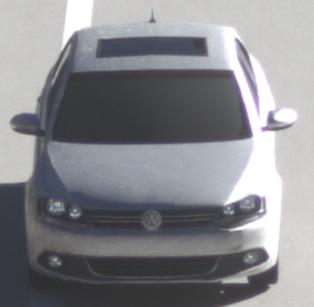
Make: VW
Model: Jetta 1.2 TSI
Detailed model: Jetta (IV)
Model produced from: 2011/01
Model produced until: 2014/08
Doors: 4
Color: white
Road condition: dry road
Daytime: morning or afternoon
Contrast: high contrast